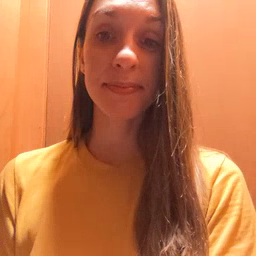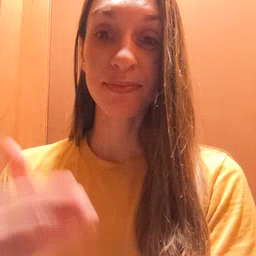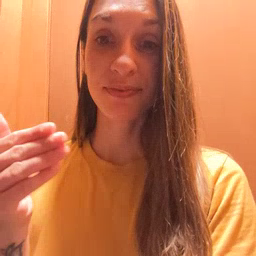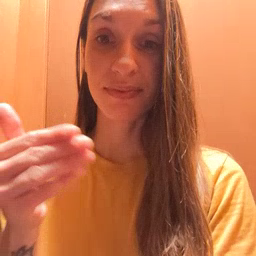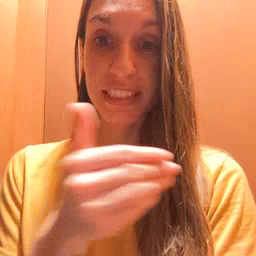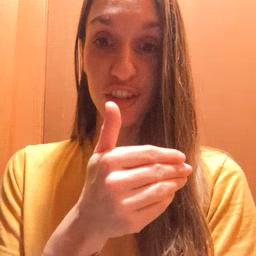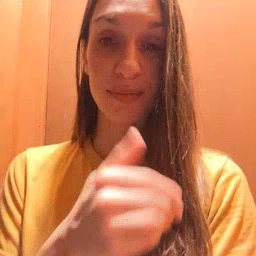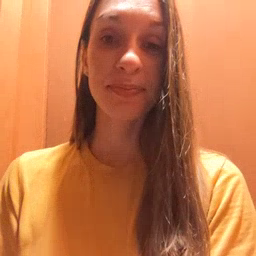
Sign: fish